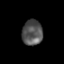
Tissue: lung
Cell type: Epithelial cells
Senescence score: 0.2385
Nuclear area (px): 510
Mean DAPI intensity: 83.837